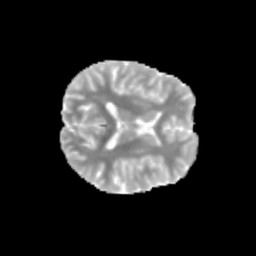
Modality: MD
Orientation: axial
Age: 11
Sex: female
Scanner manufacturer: siemens
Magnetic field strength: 3 T
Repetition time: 3.8 s
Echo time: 0.07 s